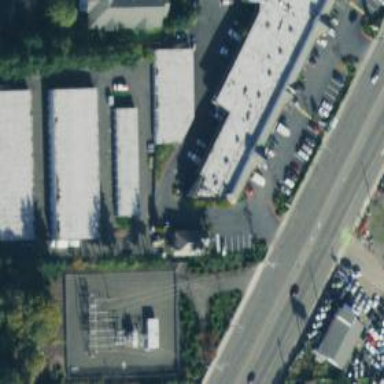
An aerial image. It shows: Retail building.